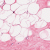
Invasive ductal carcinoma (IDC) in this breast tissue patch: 0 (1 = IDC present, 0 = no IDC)